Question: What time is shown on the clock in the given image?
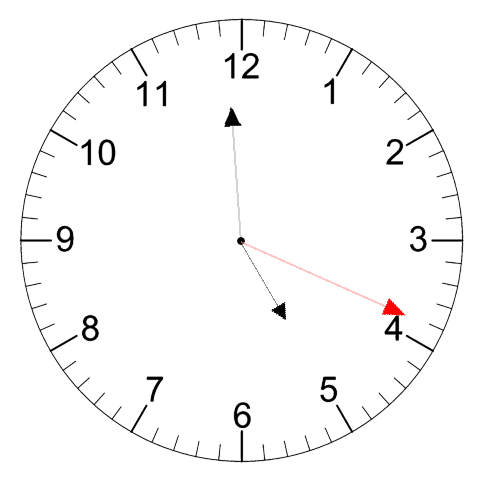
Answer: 04:59:19